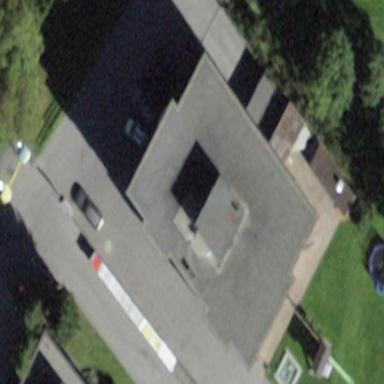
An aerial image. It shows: Flat-roofed building.